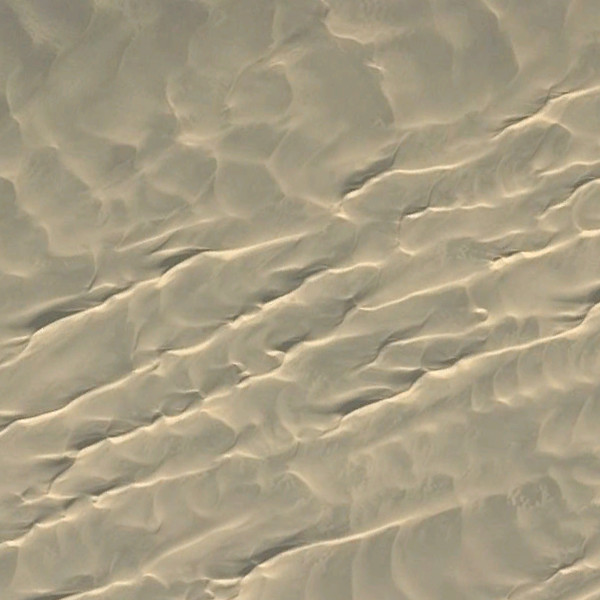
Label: Desert